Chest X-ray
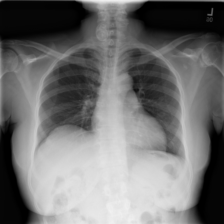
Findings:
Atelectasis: negative
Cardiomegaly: negative
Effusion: negative
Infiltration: positive
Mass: positive
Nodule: negative
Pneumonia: negative
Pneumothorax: negative
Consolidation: negative
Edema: negative
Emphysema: negative
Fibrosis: negative
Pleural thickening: negative
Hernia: negative